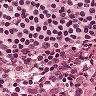
Metastatic tissue present: no